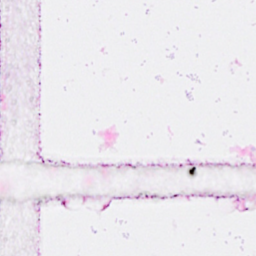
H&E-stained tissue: Breast